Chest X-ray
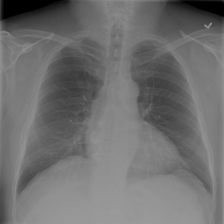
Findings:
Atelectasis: negative
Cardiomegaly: negative
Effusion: negative
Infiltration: negative
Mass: negative
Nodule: negative
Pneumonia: negative
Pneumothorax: negative
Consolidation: negative
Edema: negative
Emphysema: negative
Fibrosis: negative
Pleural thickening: negative
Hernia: negative